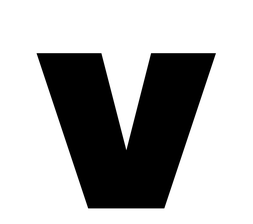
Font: Poppins-Black